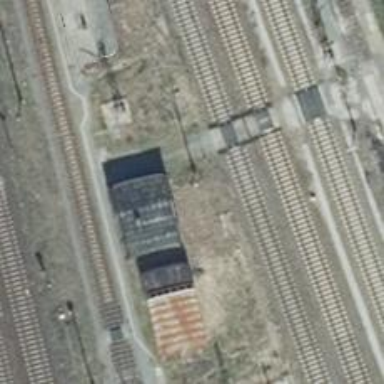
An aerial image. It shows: Railway crossing.